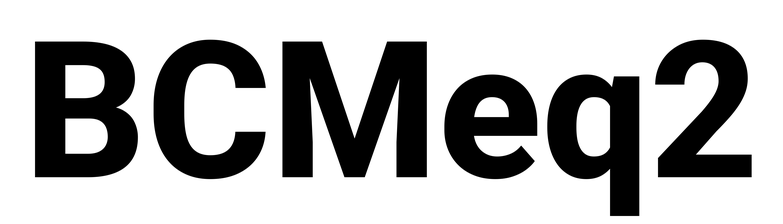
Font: Roboto_ExtraBold